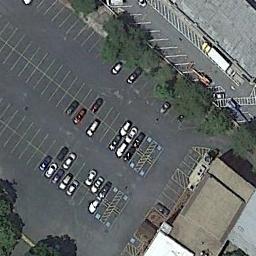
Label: parking_lot